Interaction volume radius: 5 \u00c5
Interaction volume height: 50 \u00c5
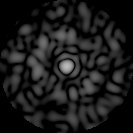
Disorder parameter: 0.8769